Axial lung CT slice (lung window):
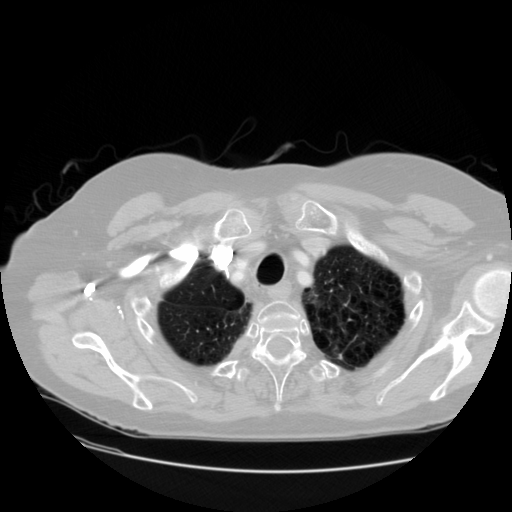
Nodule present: no